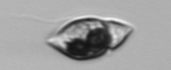
Label: Amphidinium